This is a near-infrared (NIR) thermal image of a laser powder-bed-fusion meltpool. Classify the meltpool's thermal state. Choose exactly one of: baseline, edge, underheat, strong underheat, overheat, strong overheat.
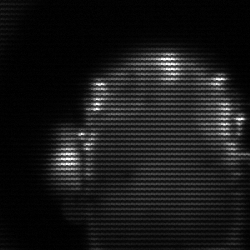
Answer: baseline